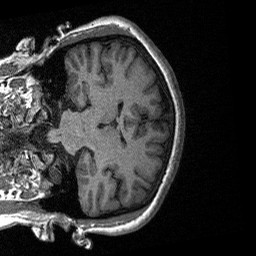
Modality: T1w
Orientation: coronal
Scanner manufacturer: siemens
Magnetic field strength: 3 T
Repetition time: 2.3 s
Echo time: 0.00226 s